Fundus camera: zeiss
Shooting center: fovea
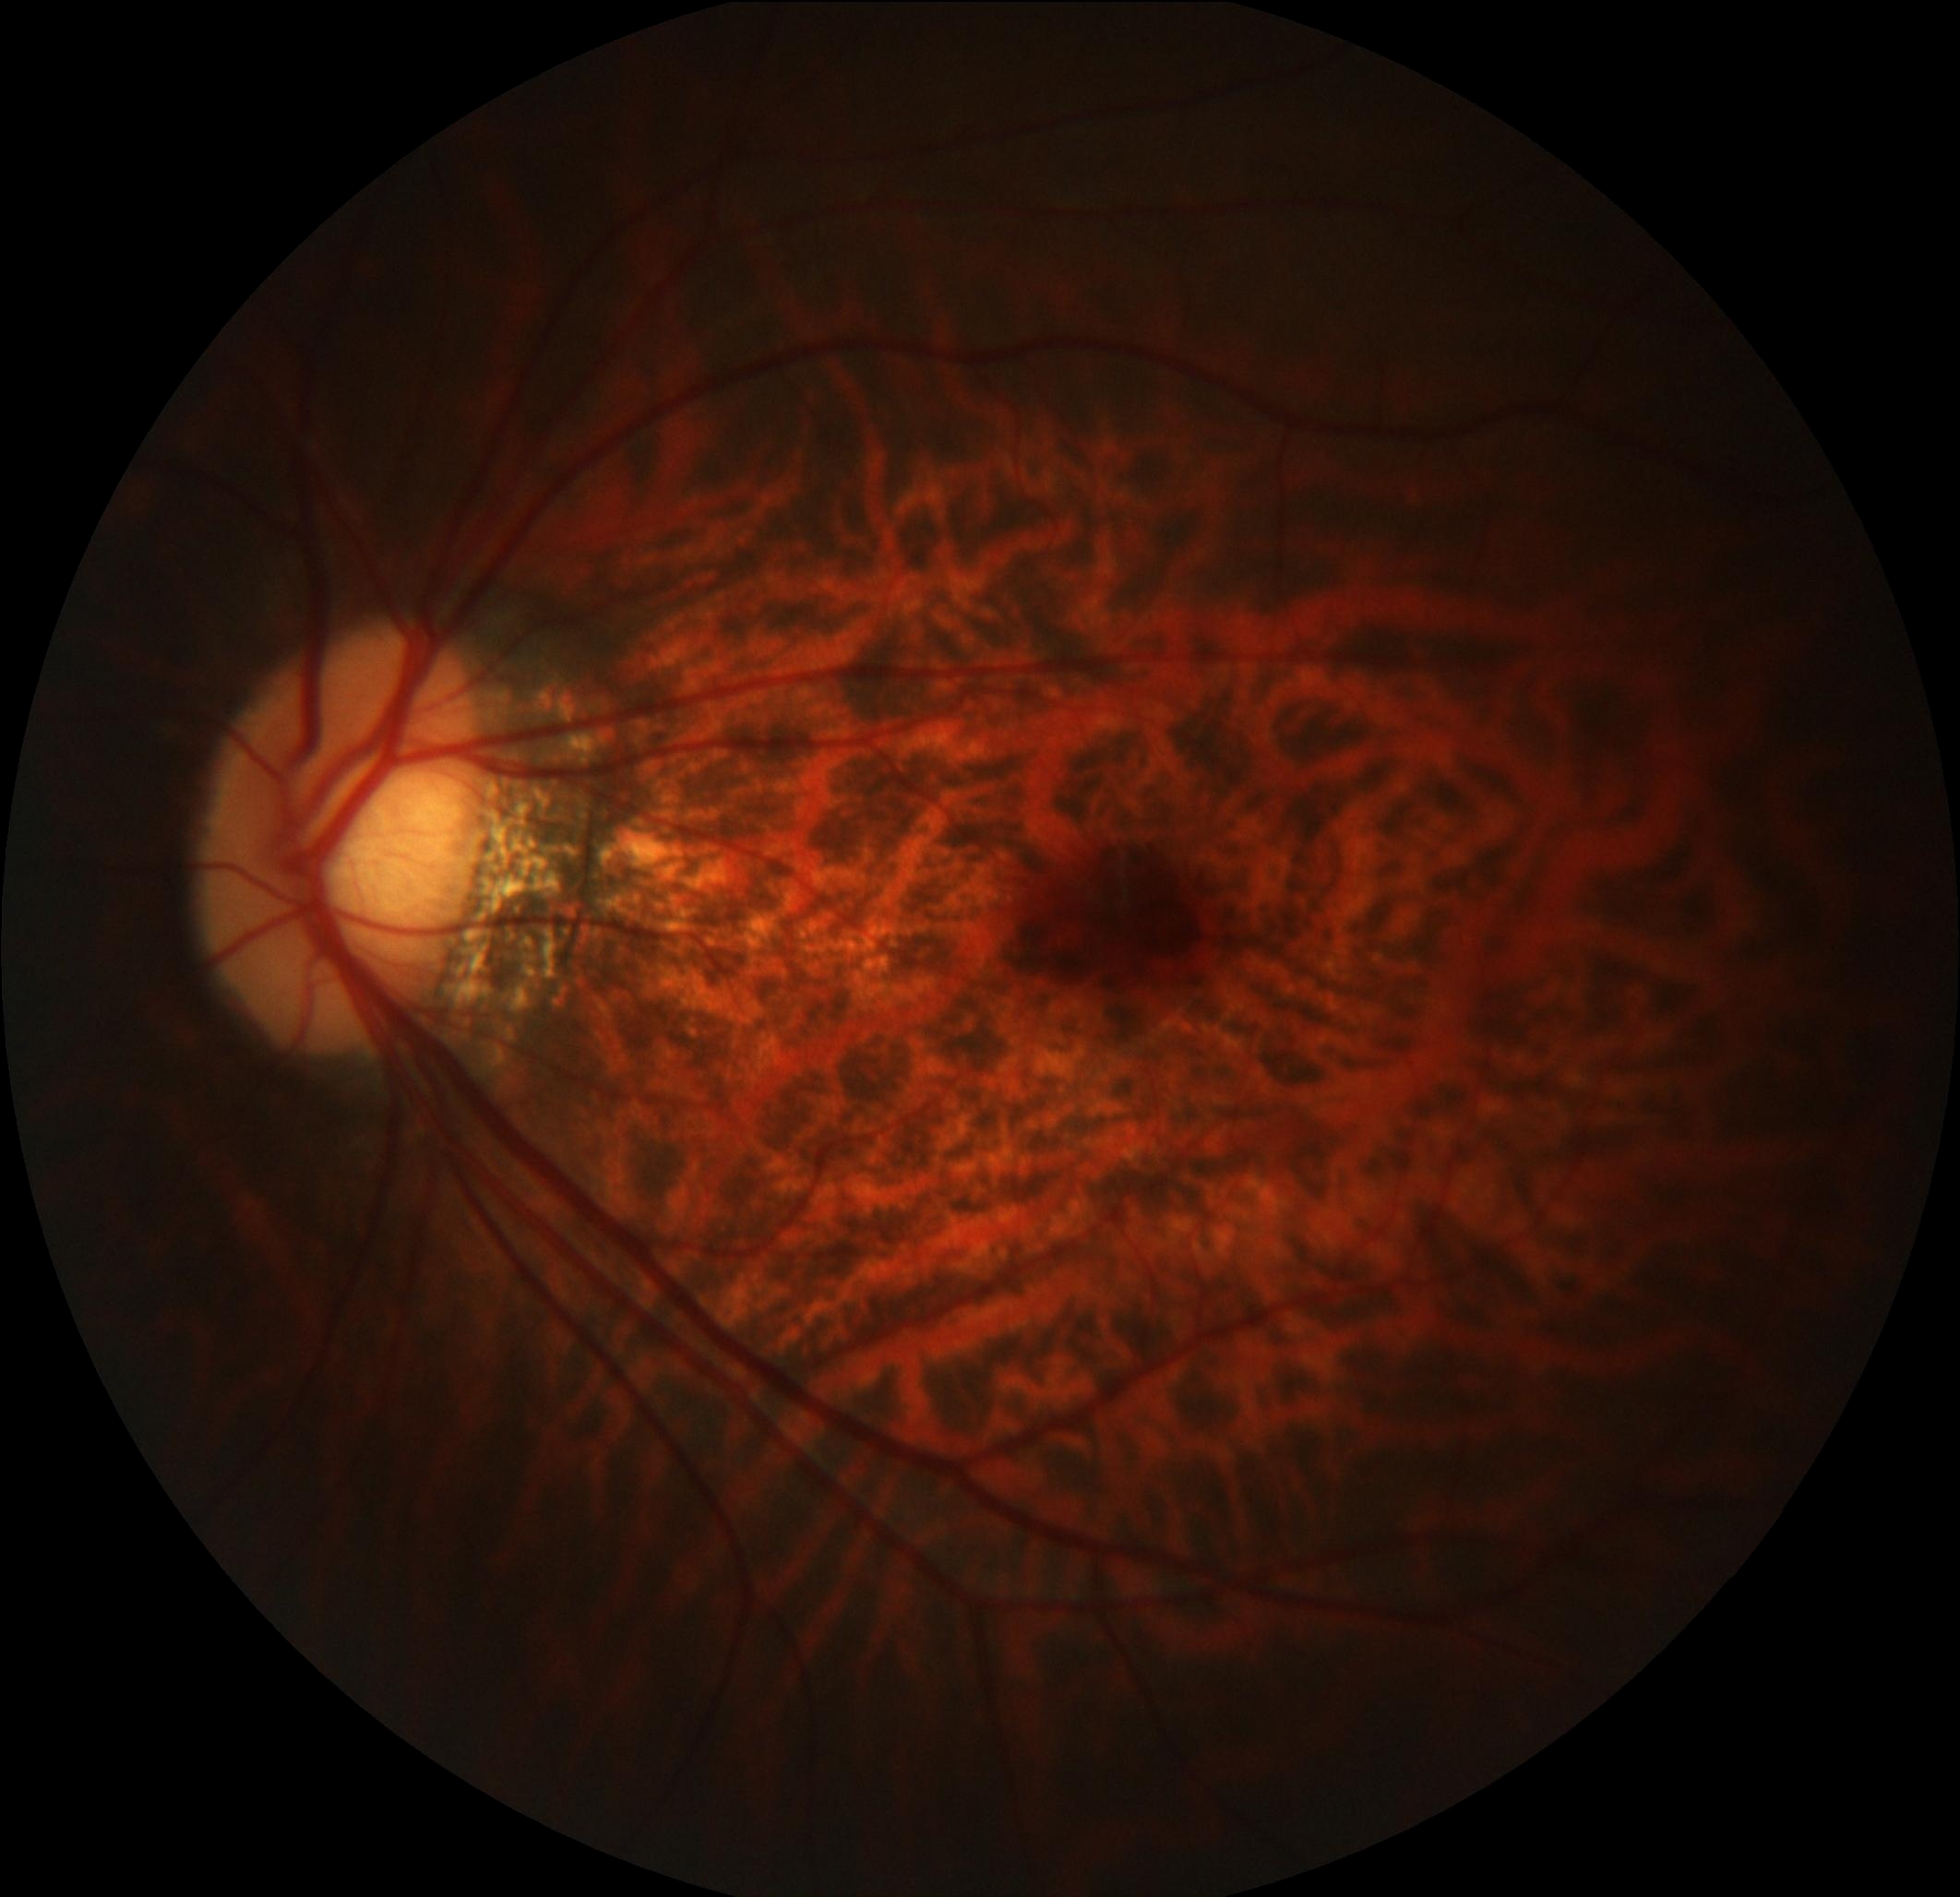
Pathologic myopia: yes
Patchy retinal atrophy: present
Retinal detachment: absent